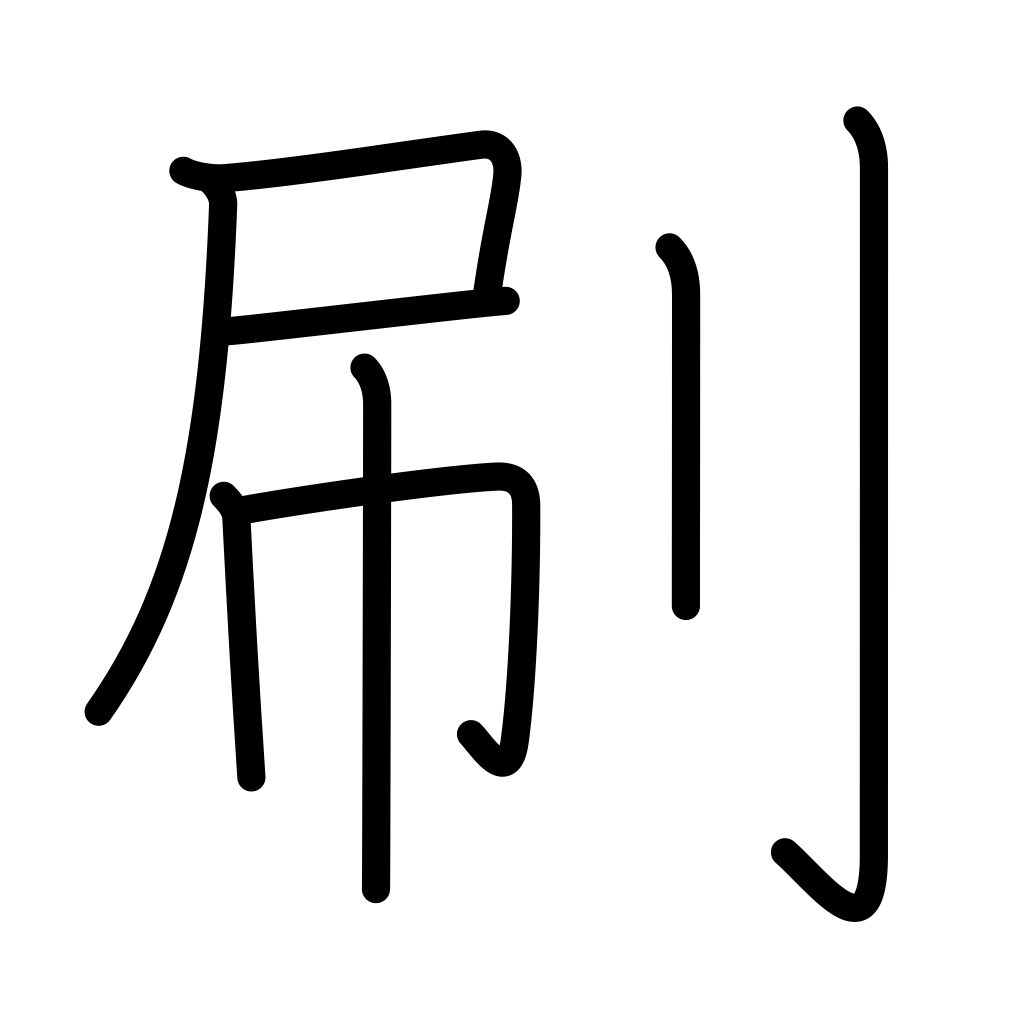
Meaning: printing, print, brush